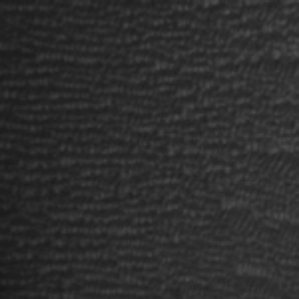
Label: frost